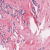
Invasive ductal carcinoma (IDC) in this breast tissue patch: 1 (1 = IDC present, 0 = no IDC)